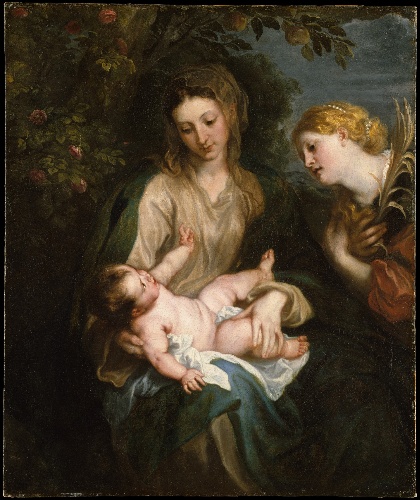
Title: Virgin and Child with Saint Catherine of Alexandria
Artist: Anthony van Dyck
Artist bio: Flemish, Antwerp 1599–1641 London
Date: ca. 1630
Object type: Painting
Classification: Paintings
Medium: Oil on canvas
Dimensions: 43 x 35 3/4 in. (109.2 x 90.8 cm); with added strips 44 1/8 x 37 in. (112.1 x 94 cm)
Department: European Paintings
Credit line: Bequest of Lillian S. Timken, 1959
Accession year: 1960
Repository: Metropolitan Museum of Art, New York, NY
Tags: Madonna and Child|Saint Catherine